Question: This is in an app I'm converting from iOS 6. Initially the ViewController was showing up under iOS 7 with the content of the main view underneath the navigation bar.
In the UI builder view, I turned off "Under Top Bars" and "Under Bottom Bars" in the "Extend Edges" section, to solve that issue. This worked, however, now on this screen the navigation bar appears to be translucent (comes across as grey in the screenshot below).
I've tried explicitly setting "Top Bar" to "Opaque Navigation Bar" under "Simulated Metrics," but this has no effect.
I've tried setting:
'''
self.navigationController.navigationBar.translucent = NO;
'''
in my ViewController's init code, but this also has no effect.
What am I missing?
UPDATE: If I set 'self.navigationController.navigationBar.translucent = NO;' in my first ViewController in the stack, it works. However, prior to the ViewController in question, I want translucent navbar. It's only when I get to a view several layers deep that I want to have a non-translucent bar (this view has no scrollable data, so it doesn't make sense to have it translucent).
Here's a screenshot of what I'm seeing in the nav bar:

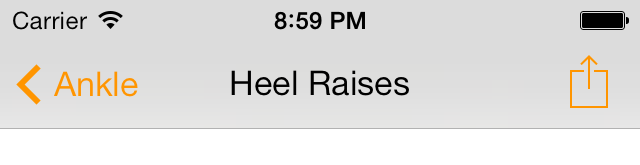
Answer: The issue was that I was calling
'''
self.navigationController.navigationBar.translucent = NO;
'''
after my view appeared. I moved that code into my viewWillAppear method, and now it appears correctly: